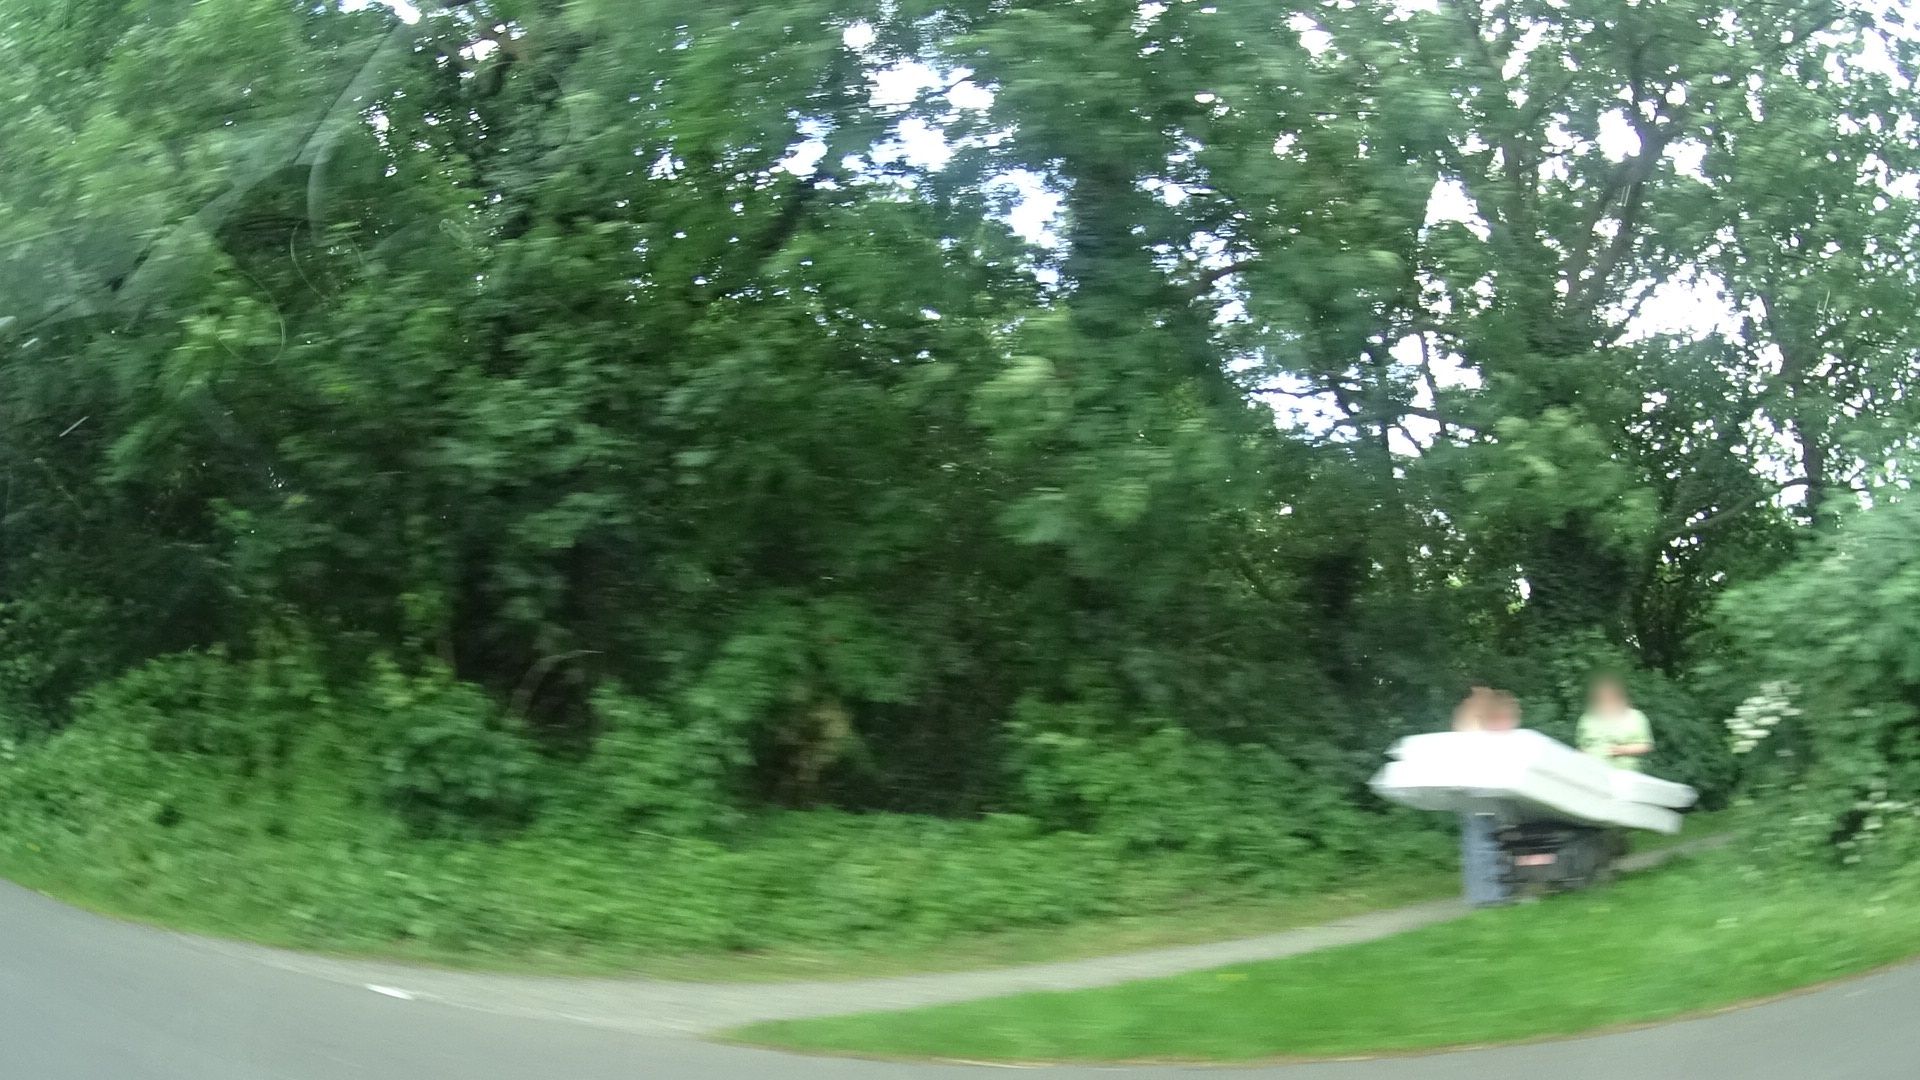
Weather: snowy
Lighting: day
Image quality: slightly poor
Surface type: driving surface
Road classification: trunk, primary
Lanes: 2, 4, 3
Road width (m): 2
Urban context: urban centre
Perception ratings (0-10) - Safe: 7.55, Lively: 5.86, Beautiful: 9.27, Boring: 9.53, Depressing: 2, Wealthy: 5.65